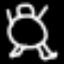
Label: frog